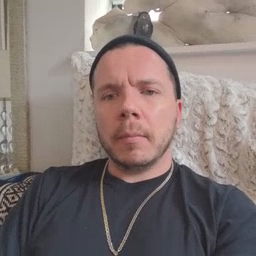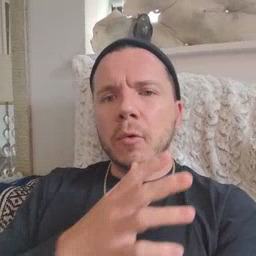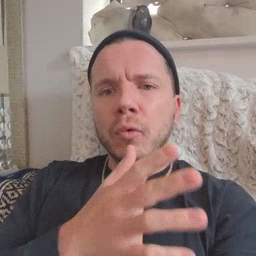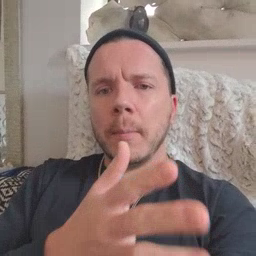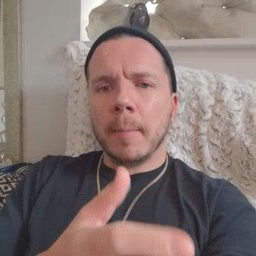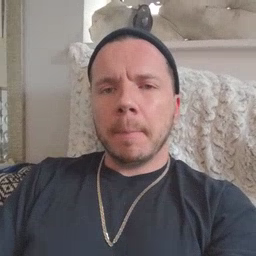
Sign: grandma